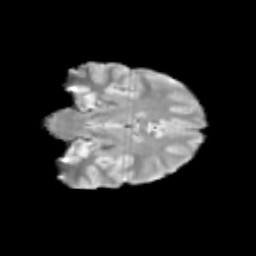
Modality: T2w
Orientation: coronal
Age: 12
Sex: female
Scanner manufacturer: siemens
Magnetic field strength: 3 T
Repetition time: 3.8 s
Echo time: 0.07 s